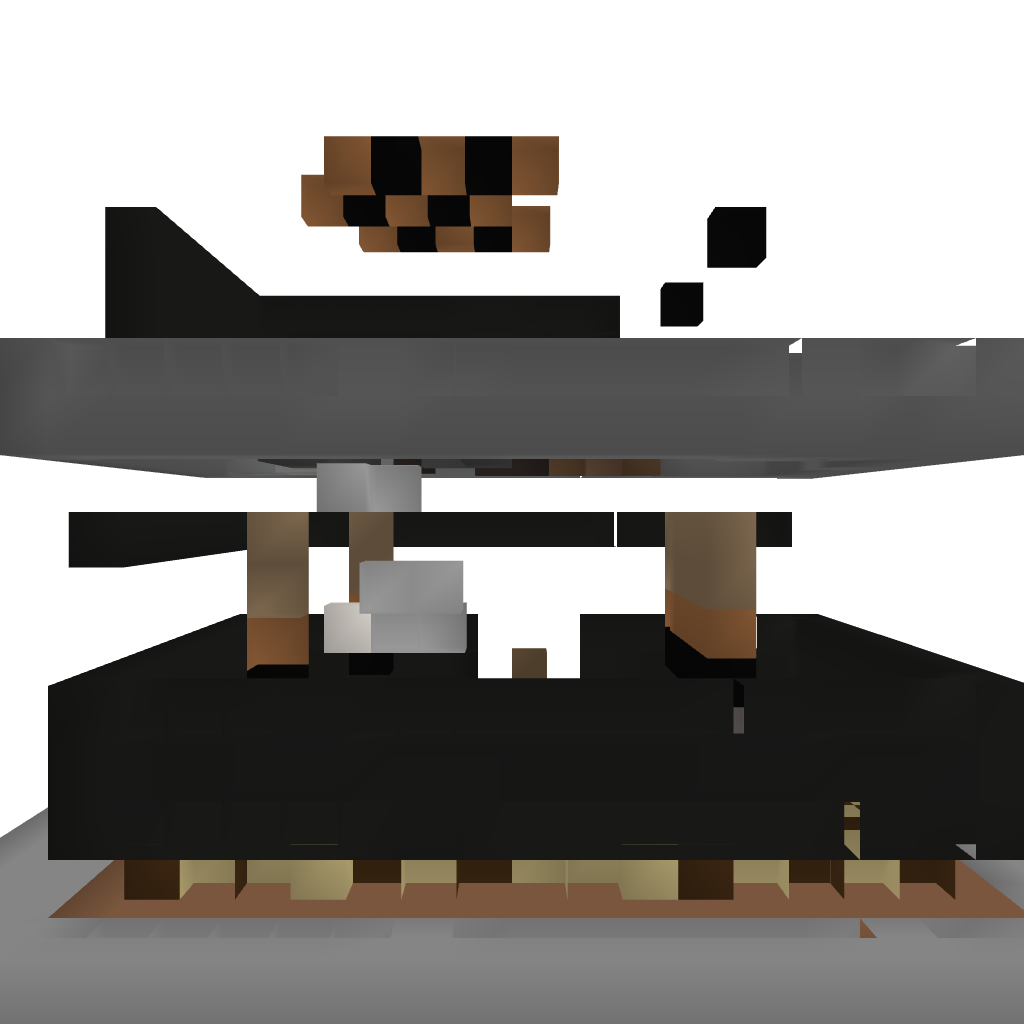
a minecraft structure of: Modern House 003